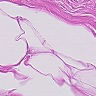
Metastatic tissue present: no